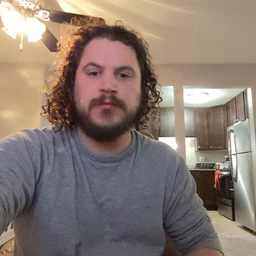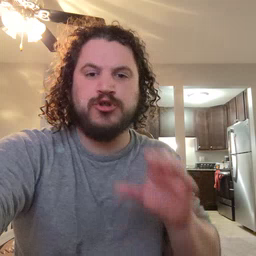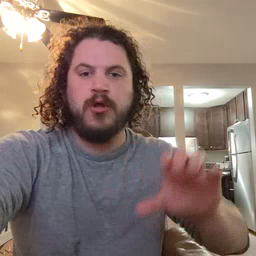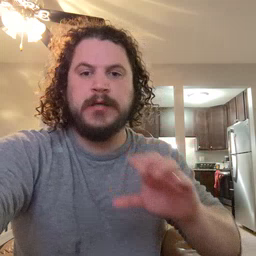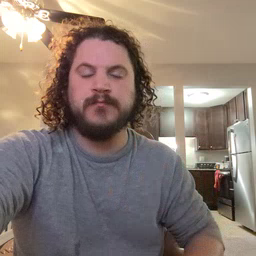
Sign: chocolate